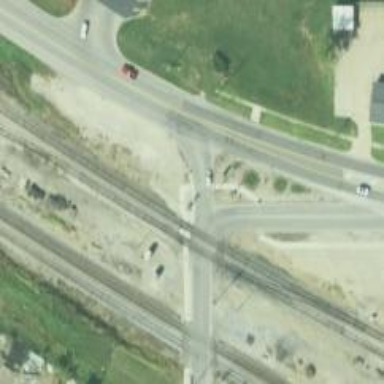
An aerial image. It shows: Railway level crossing.